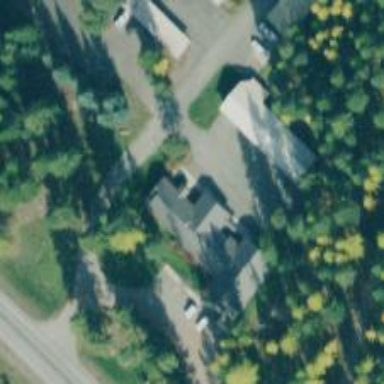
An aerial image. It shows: Ranger station building.